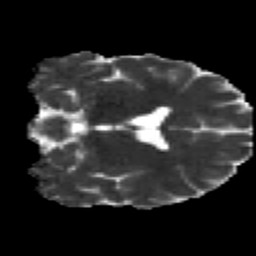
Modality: MD
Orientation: coronal
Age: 25
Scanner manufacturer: siemens
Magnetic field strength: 3 T
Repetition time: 2.2 s
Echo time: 0.084 s